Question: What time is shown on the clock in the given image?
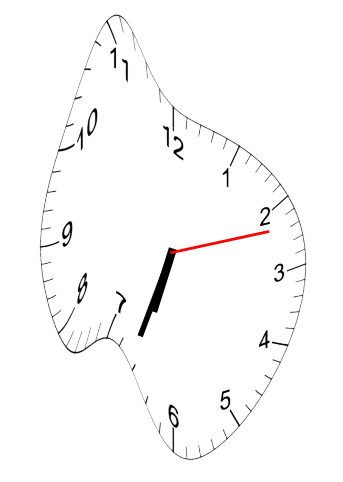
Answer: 06:33:12